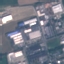
Label: Industrial